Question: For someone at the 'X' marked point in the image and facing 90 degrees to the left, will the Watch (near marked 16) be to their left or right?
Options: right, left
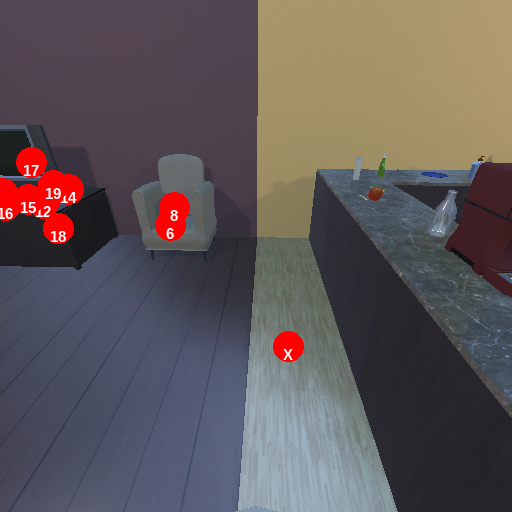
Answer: right